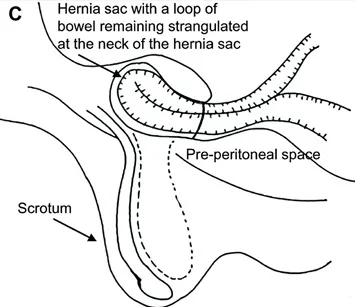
C, D
) A lower midline laparotomy was performed, and the hernia sac with a loop of bowel remaining strangulated at the neck of the hernia sac in preperitoneal space was noted. Incision of the thickened neck of the hernia sac, resection of the strangulated ileum, approximately 2 cm before the ileocecal valve, and end-to-end anastomosis were performed.
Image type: radiology (x_ray)